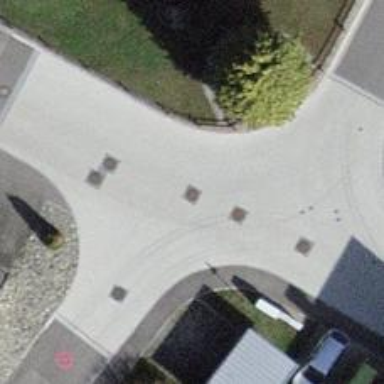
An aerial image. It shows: Residential road with asphalt surface and traffic-calming table.